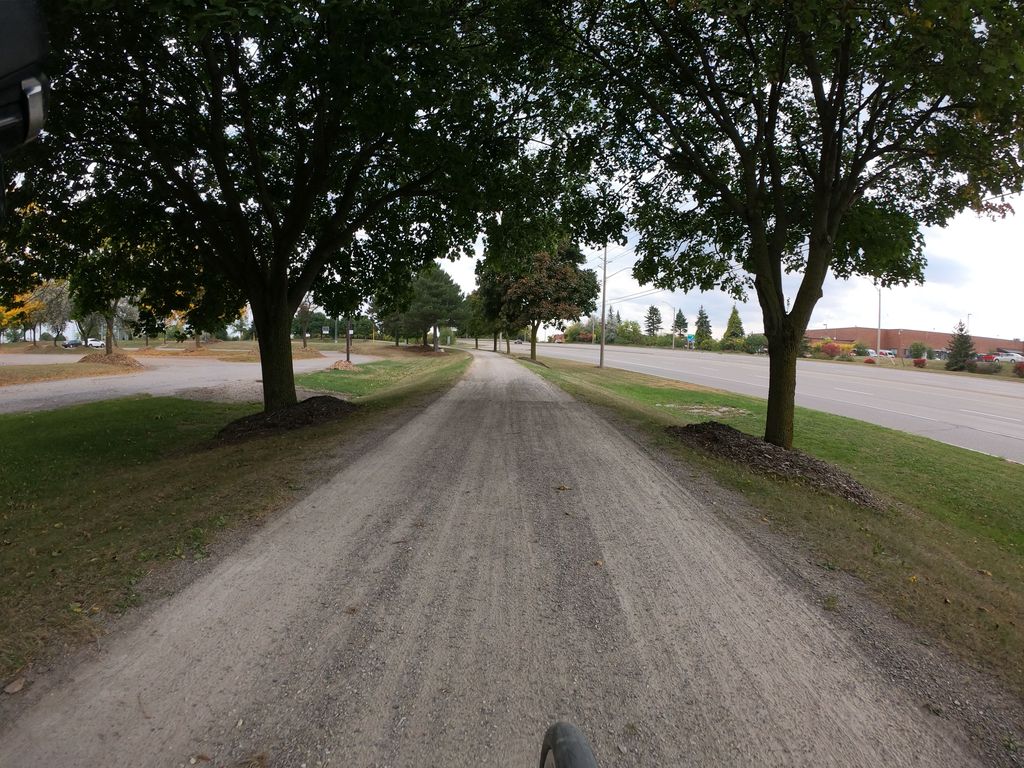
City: kitchener-waterloo